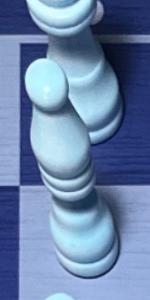
Label: Bishop_White